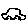
Label: car